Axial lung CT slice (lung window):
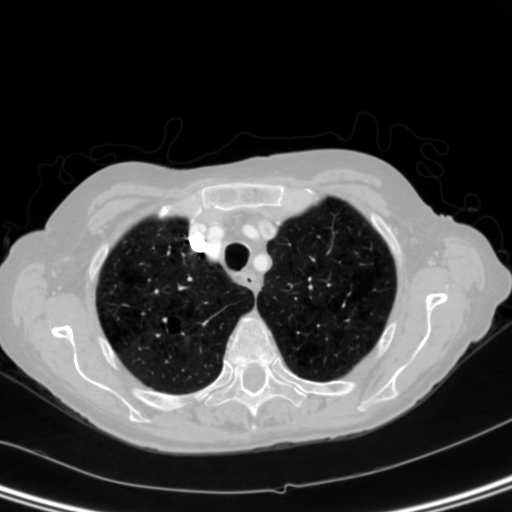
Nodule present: no